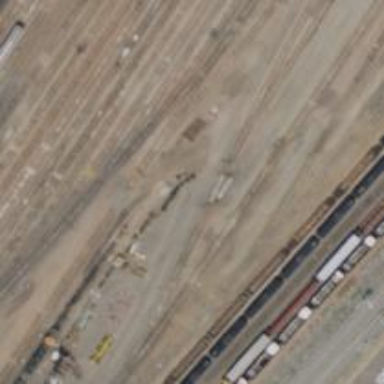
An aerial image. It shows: Railway yard.